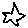
Label: star